Question: I'm trying to generate a graph like this one using my modified version of PHPExcel:

There are two things I'm not able to currently do using PHPExcel:
1. Y label rotated by 90 degrees;
2. Y values showing as text ("K" and "3rd") even though there is a number behind them
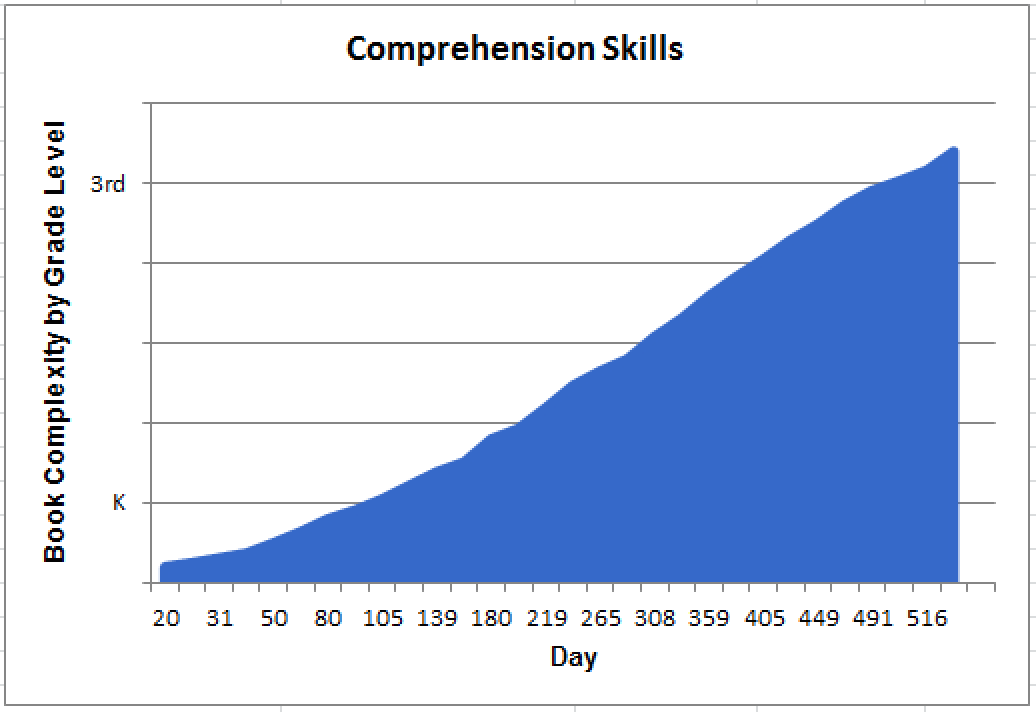
Answer: Class PHPExcel_Chart_Title does not have such an option.
Y only numerical values (String is treated as 0)
X different values
Seems not to be possible.
Similar question <URL>
My attempts:
'''
header('Content-Type: application/vnd.openxmlformats-officedocument.spreadsheetml.sheet');
header('Content-Disposition: attachment;filename="graph.xlsx"');
header('Cache-Control: max-age=0');
include_once 'PHPExcel.php';
$phpexcel = new PHPExcel();
$phpexcel->setActiveSheetIndex(0);
$sheet = $phpexcel->getActiveSheet();
$data = array('20', '31', '50', '80', '105', '139', '180', 'k', '256', '308','359','405','449','491','516');
$row = 1;
foreach($data as $point) {
$sheet->setCellValueByColumnAndRow(1, $row++, $point);
}
$data = array('20', '31', '50', '80', '105', '139', '180', '219', '256', '308','359','405','449','491','516');
$row = 1;
foreach($data as $point) {
$sheet->setCellValueByColumnAndRow(0, $row++, $point);
}
$values = new PHPExcel_Chart_DataSeriesValues('Number', 'Worksheet!$B$1:$B$10');
$categories = new PHPExcel_Chart_DataSeriesValues('String', 'Worksheet!$A$1:$A$10');
$series = new PHPExcel_Chart_DataSeries(
PHPExcel_Chart_DataSeries::TYPE_AREACHART, // plotType
PHPExcel_Chart_DataSeries::GROUPING_CLUSTERED, // plotGrouping
array(0), // plotOrder
array(), // plotLabel
array($categories), // plotCategory
array($values) // plotValues
);
$series->setPlotDirection(PHPExcel_Chart_DataSeries::DIRECTION_VERTICAL);
$layout = new PHPExcel_Chart_Layout();
$plotarea = new PHPExcel_Chart_PlotArea($layout, array($series));
$xTitle = new PHPExcel_Chart_Title('xAxisLabel');
$yTitle = new PHPExcel_Chart_Title('yAxisLabel');
$chart = new PHPExcel_Chart('sample', null, null, $plotarea, true,0,$xTitle,$yTitle);
$chart->setTopLeftPosition('C1');
$chart->setBottomRightPosition('J15');
$sheet->addChart($chart);
$writer = PHPExcel_IOFactory::createWriter($phpexcel, 'Excel2007');
$writer->setIncludeCharts(TRUE);
$writer->save('php://output');
'''
- the result of the